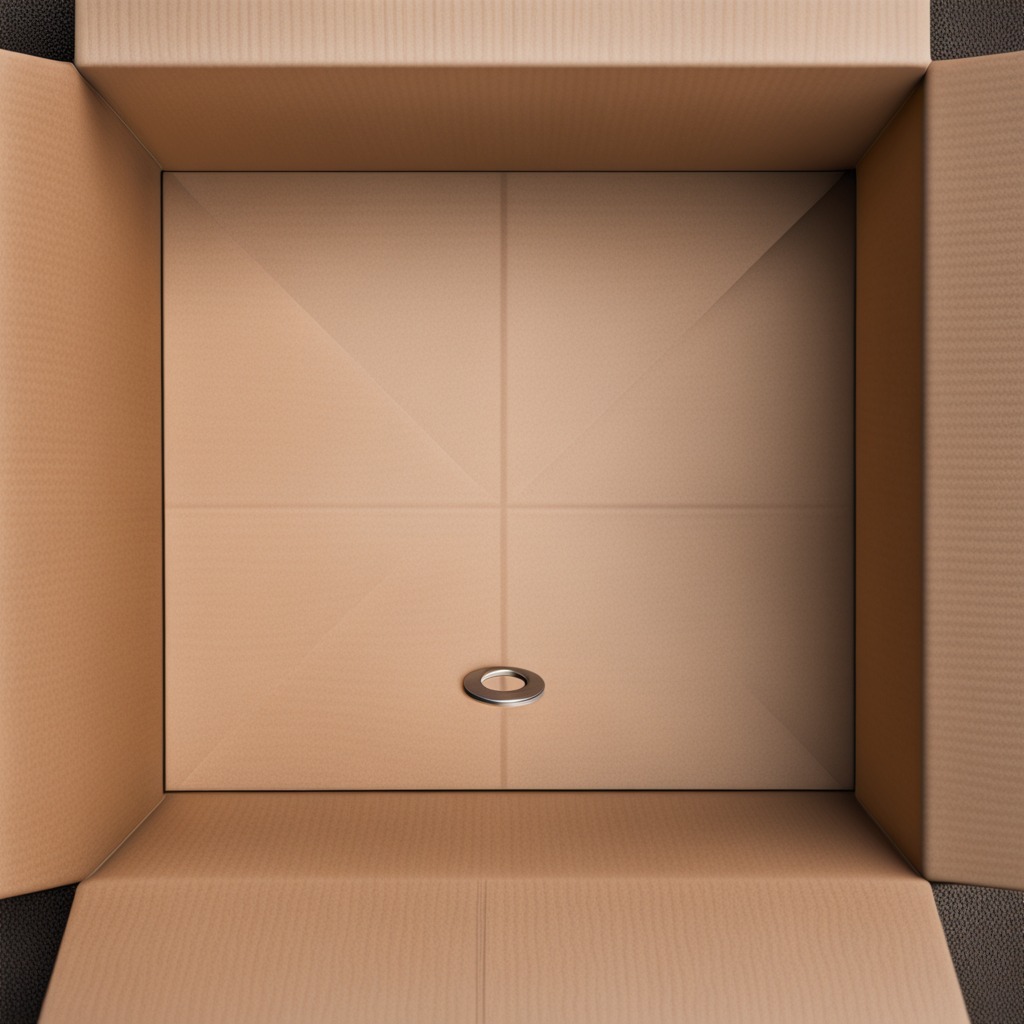
A flat metal washer lies on the cardboard box surface in an outdoor workshop during daytime bright natural light soft shadows slightly creased but